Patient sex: M
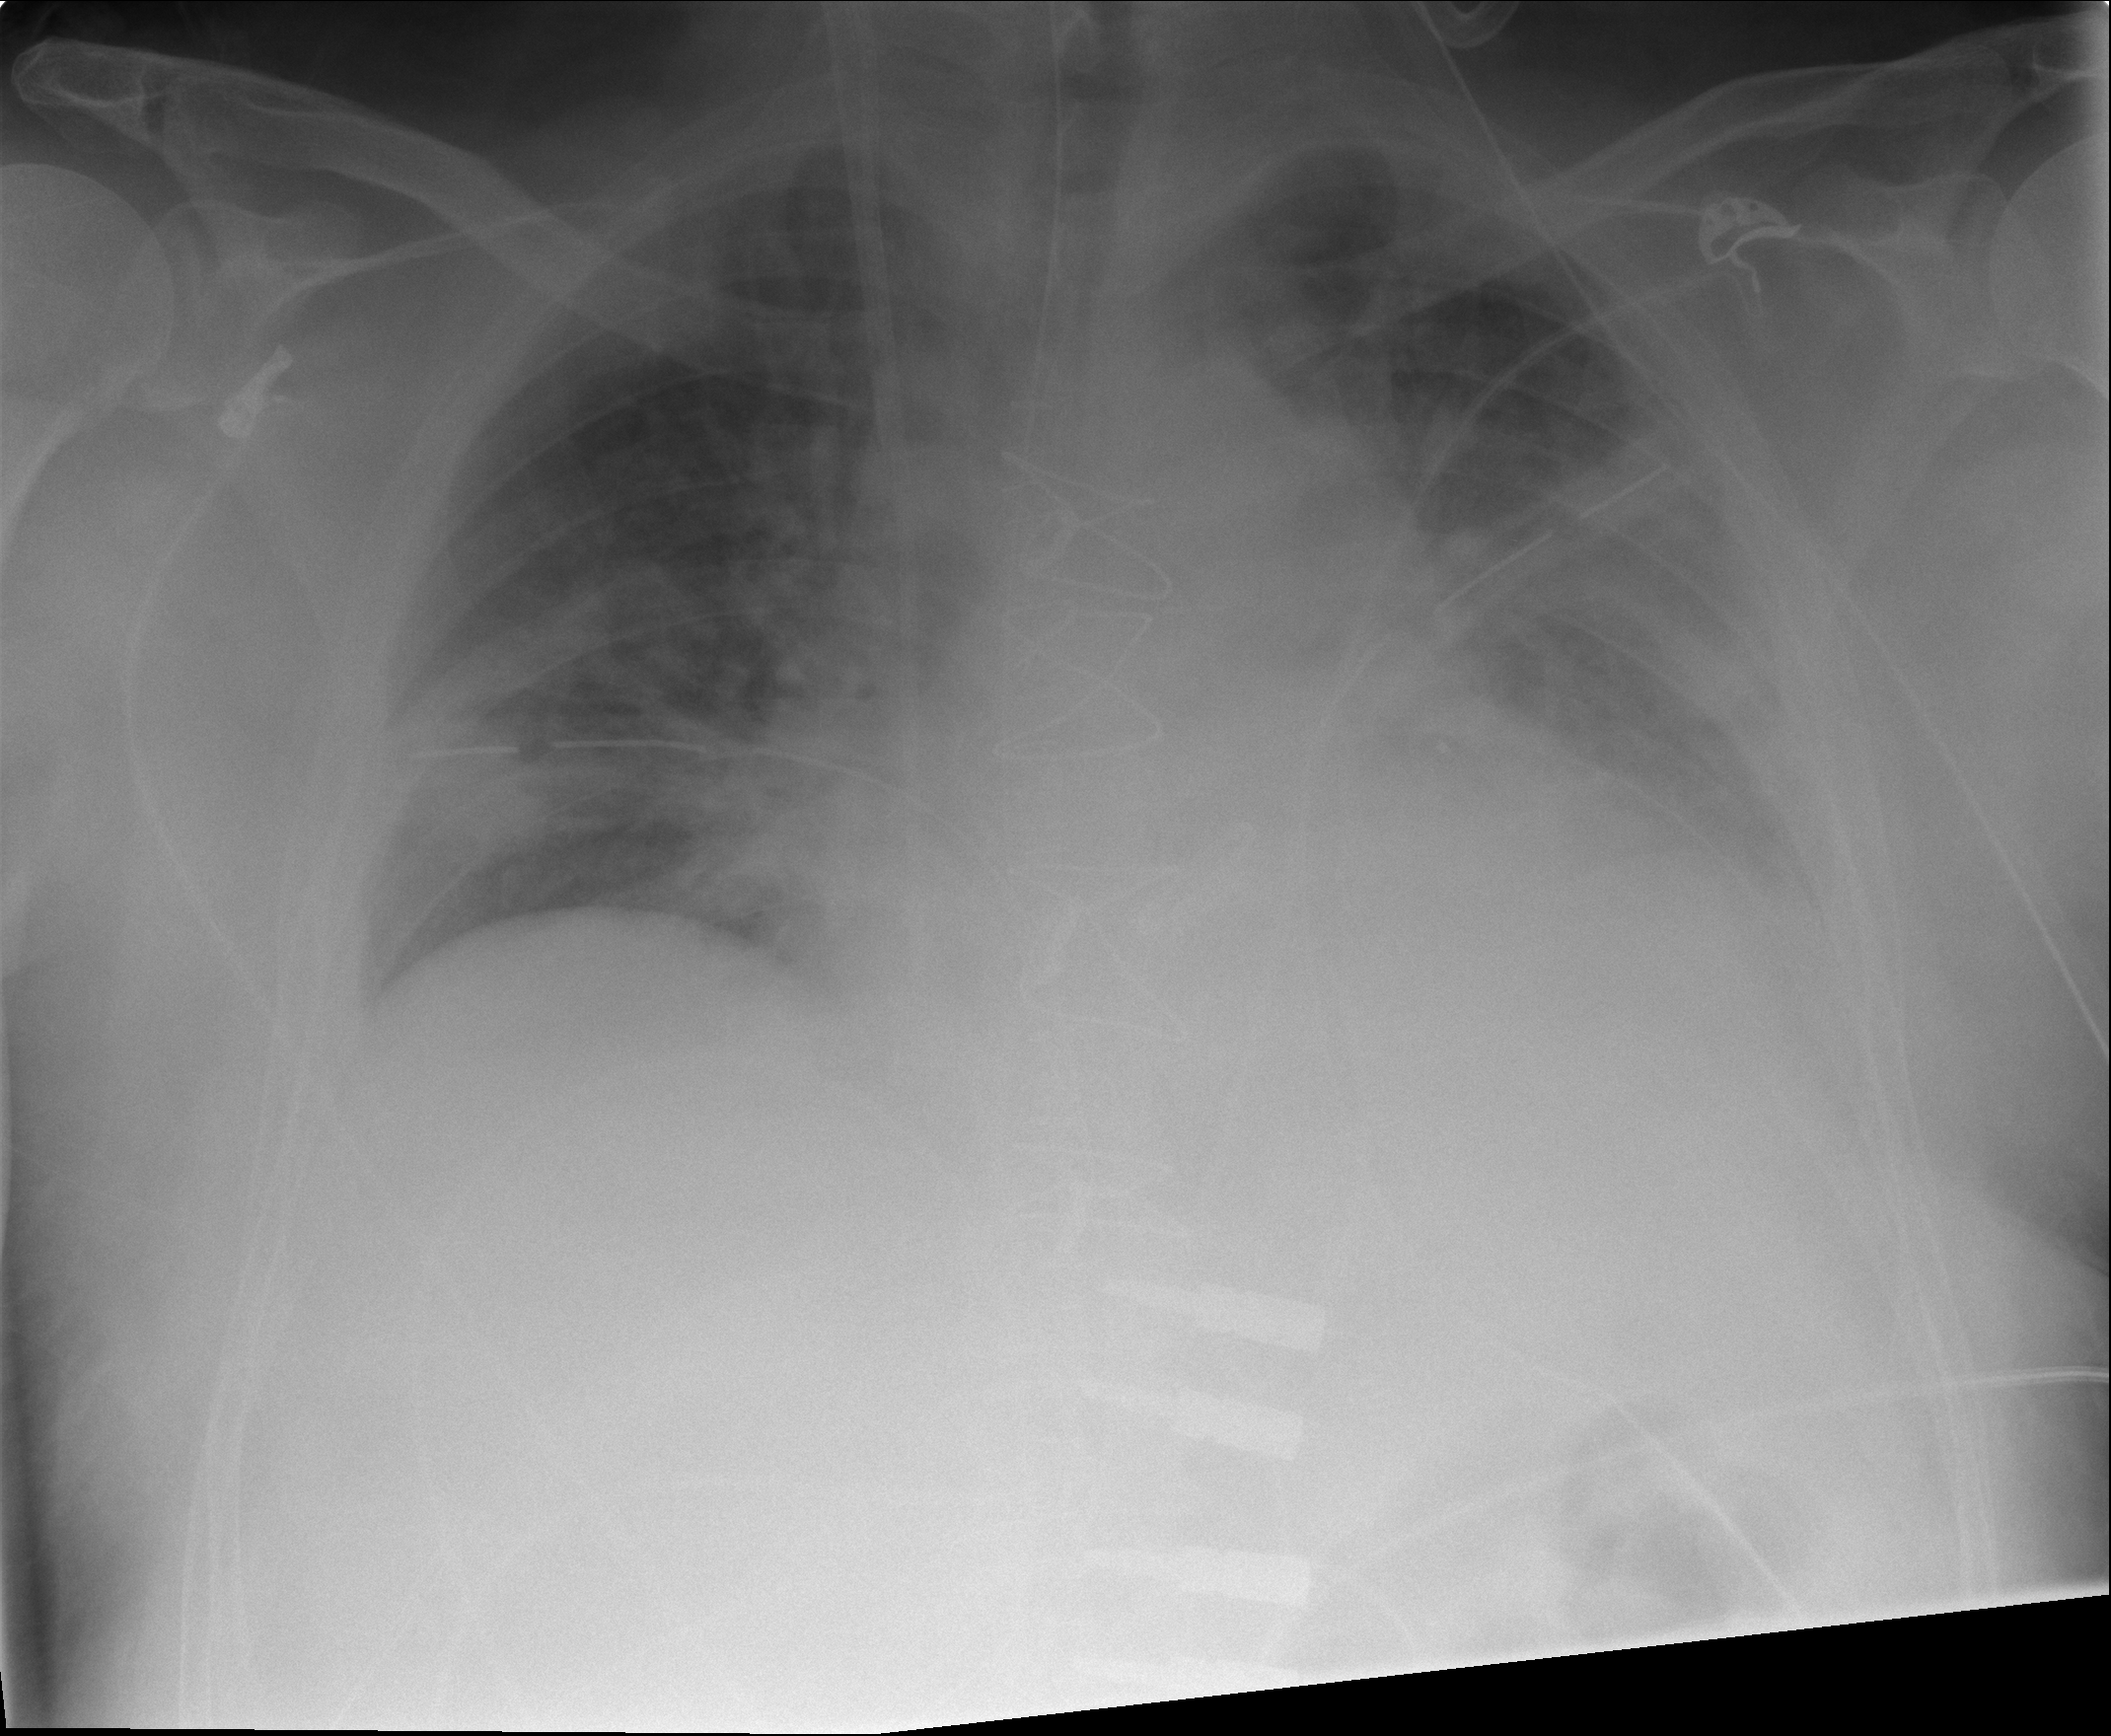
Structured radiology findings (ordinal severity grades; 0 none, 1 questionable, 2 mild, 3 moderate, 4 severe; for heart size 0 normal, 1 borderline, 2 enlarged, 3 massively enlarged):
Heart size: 2
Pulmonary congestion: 3
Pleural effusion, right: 1
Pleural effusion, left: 2
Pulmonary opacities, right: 2
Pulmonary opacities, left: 2
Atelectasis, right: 2
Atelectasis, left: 2